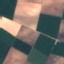
Land use / land cover class: AnnualCrop